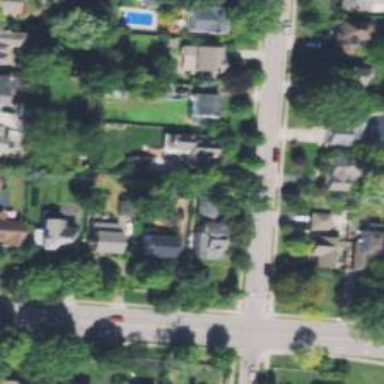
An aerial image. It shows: Residential driveway serving as service road.